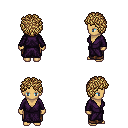
a pixel art fantasy rpg character, female body template, human, tanned skin, purple robe, robe skirt, blonde curly afro hairstyle, four views (front, back, left, right), 2x2 character sprite sheet, small pixel art, hard edges, no anti-aliasing